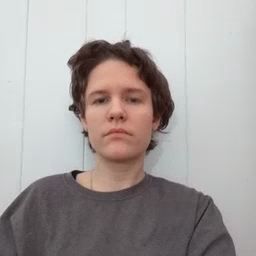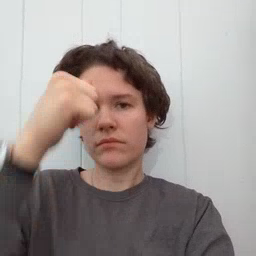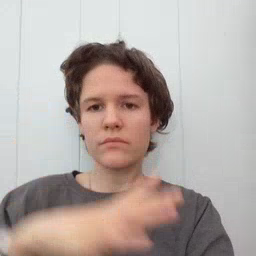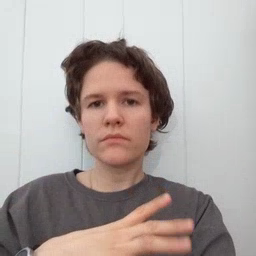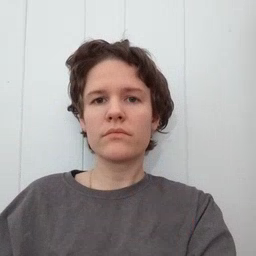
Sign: man